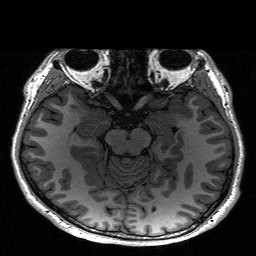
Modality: T1w
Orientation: coronal